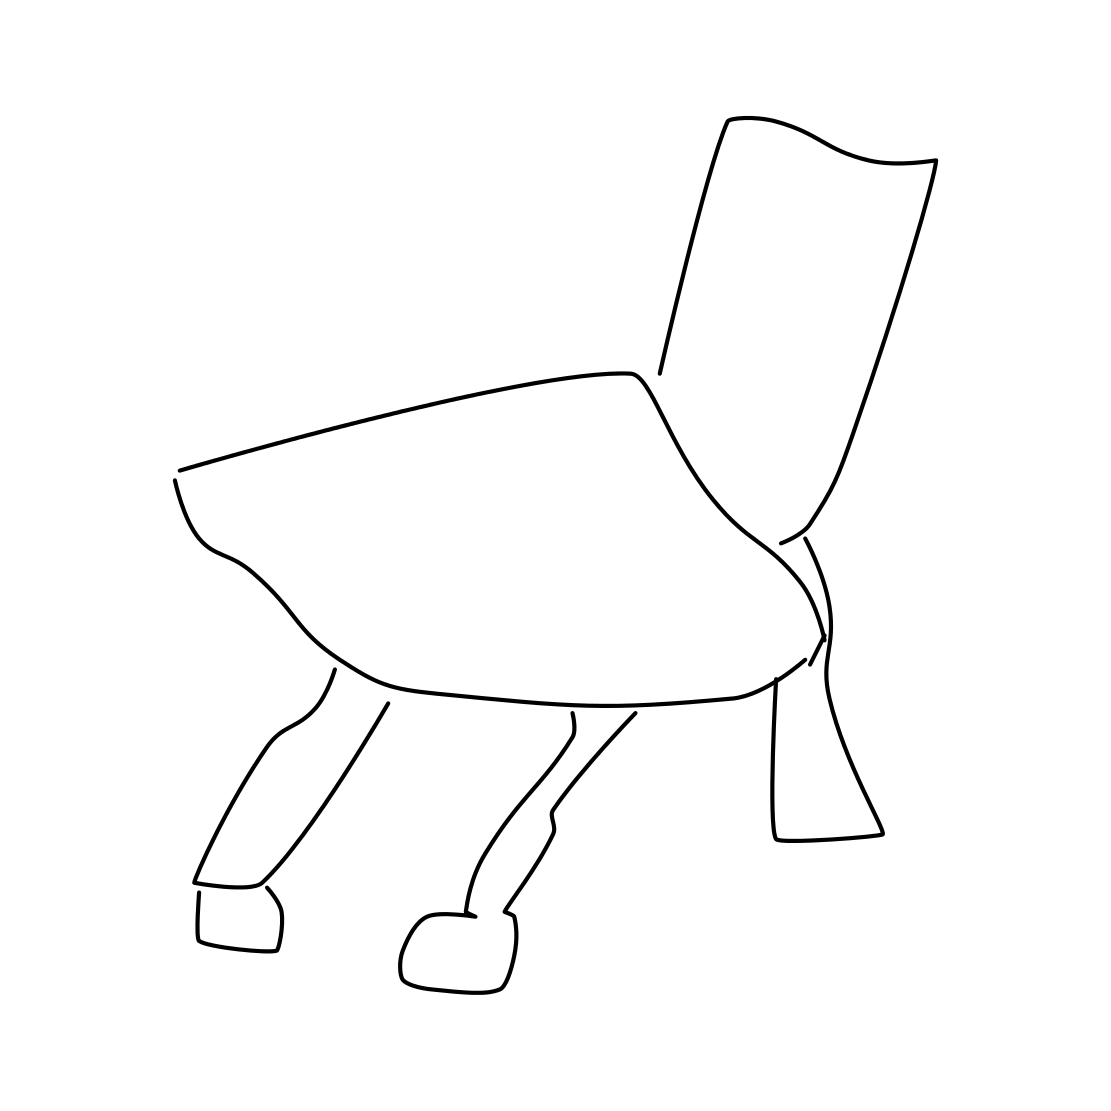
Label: wheelbarrow